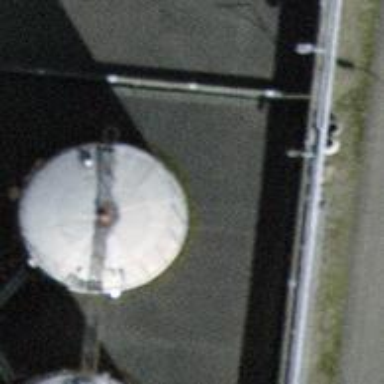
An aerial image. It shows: Building with storage tank.